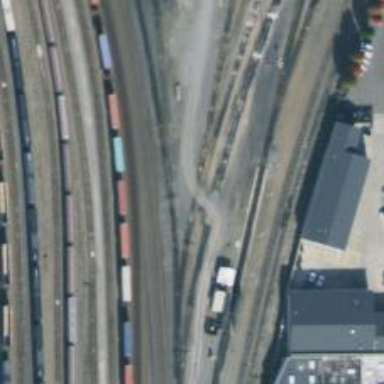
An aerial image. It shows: Railway yard in service.